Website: bh-photo
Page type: address-validator
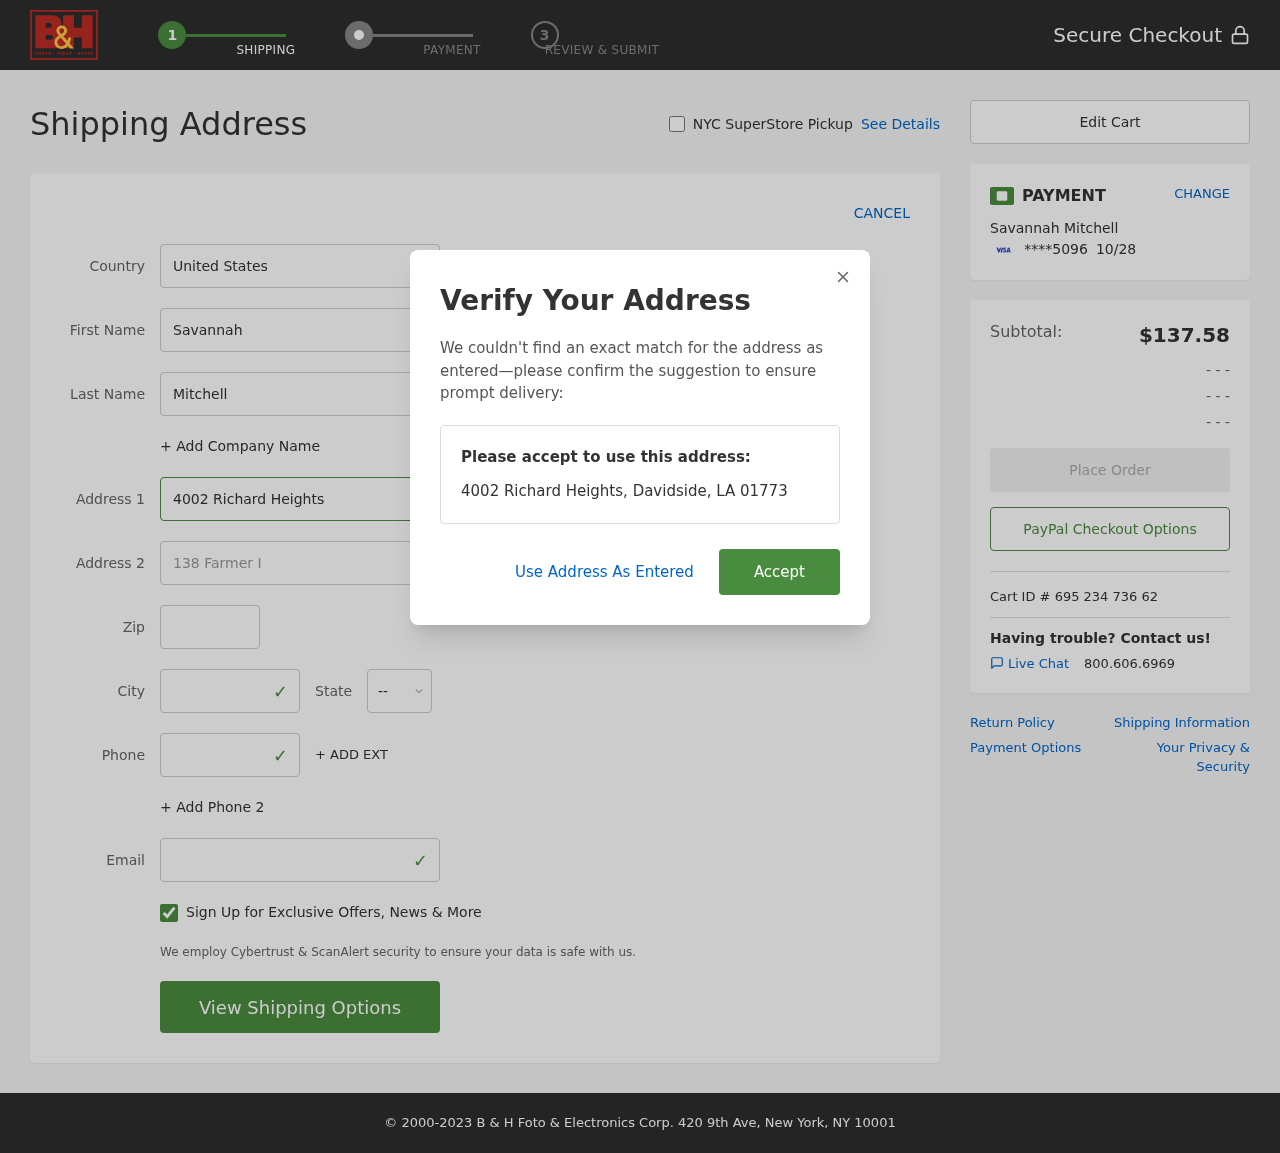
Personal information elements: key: PII_CARD_EXPIRY
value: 10/28
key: PII_CARD_LAST4
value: ****5096
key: PII_CITY
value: Davidside
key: PII_COUNTRY
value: United States
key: PII_EMAIL
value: smitchell@gmail.com
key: PII_FIRSTNAME
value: Savannah
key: PII_FULLNAME
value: Savannah Mitchell
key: PII_LASTNAME
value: Mitchell
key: PII_PHONE
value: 4156588301
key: PII_POSTCODE
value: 01773
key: PII_STATE_ABBR
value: LA
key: PII_STREET
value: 4002 Richard Heights
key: PII_STREET2
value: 138 Farmer Island
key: PII_CITY_STATE_ZIP
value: Davidside, LA 01773
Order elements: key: ORDER_SUBTOTAL
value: $137.58
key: ORDER_ID
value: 695 234 736 62